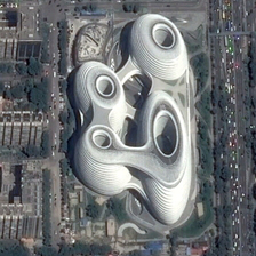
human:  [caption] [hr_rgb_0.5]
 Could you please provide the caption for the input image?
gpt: Some buildings and many green trees are surrounded by strange white central buildings.

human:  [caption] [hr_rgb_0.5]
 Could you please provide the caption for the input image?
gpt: Some buildings and many green trees surround a strange white central building.

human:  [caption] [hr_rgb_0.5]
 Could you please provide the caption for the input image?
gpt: Some buildings and many green trees surround a strange white center building.

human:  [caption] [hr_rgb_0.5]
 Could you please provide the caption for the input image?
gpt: Some buildings and many green trees surround the strange white center building.

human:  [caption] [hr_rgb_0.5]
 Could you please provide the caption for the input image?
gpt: Some buildings and many green trees surround a strange white central building.